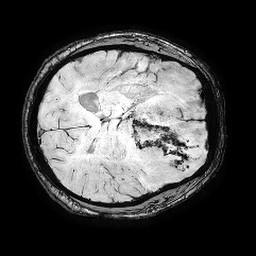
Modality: SWI
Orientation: axial
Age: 36
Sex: male
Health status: ill
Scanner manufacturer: philips
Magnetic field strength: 3 T
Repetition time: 0.031 s